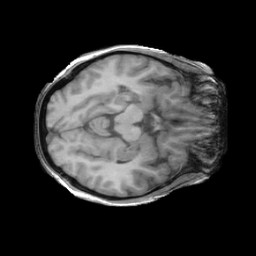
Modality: T1w
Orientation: axial
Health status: ill
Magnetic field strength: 3 T